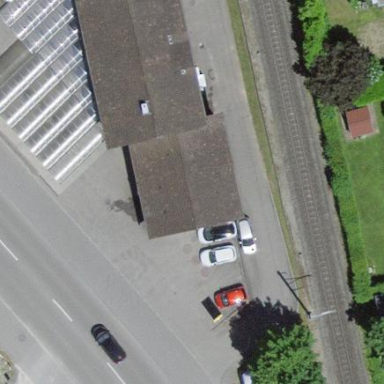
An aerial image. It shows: Building with gabled roof.